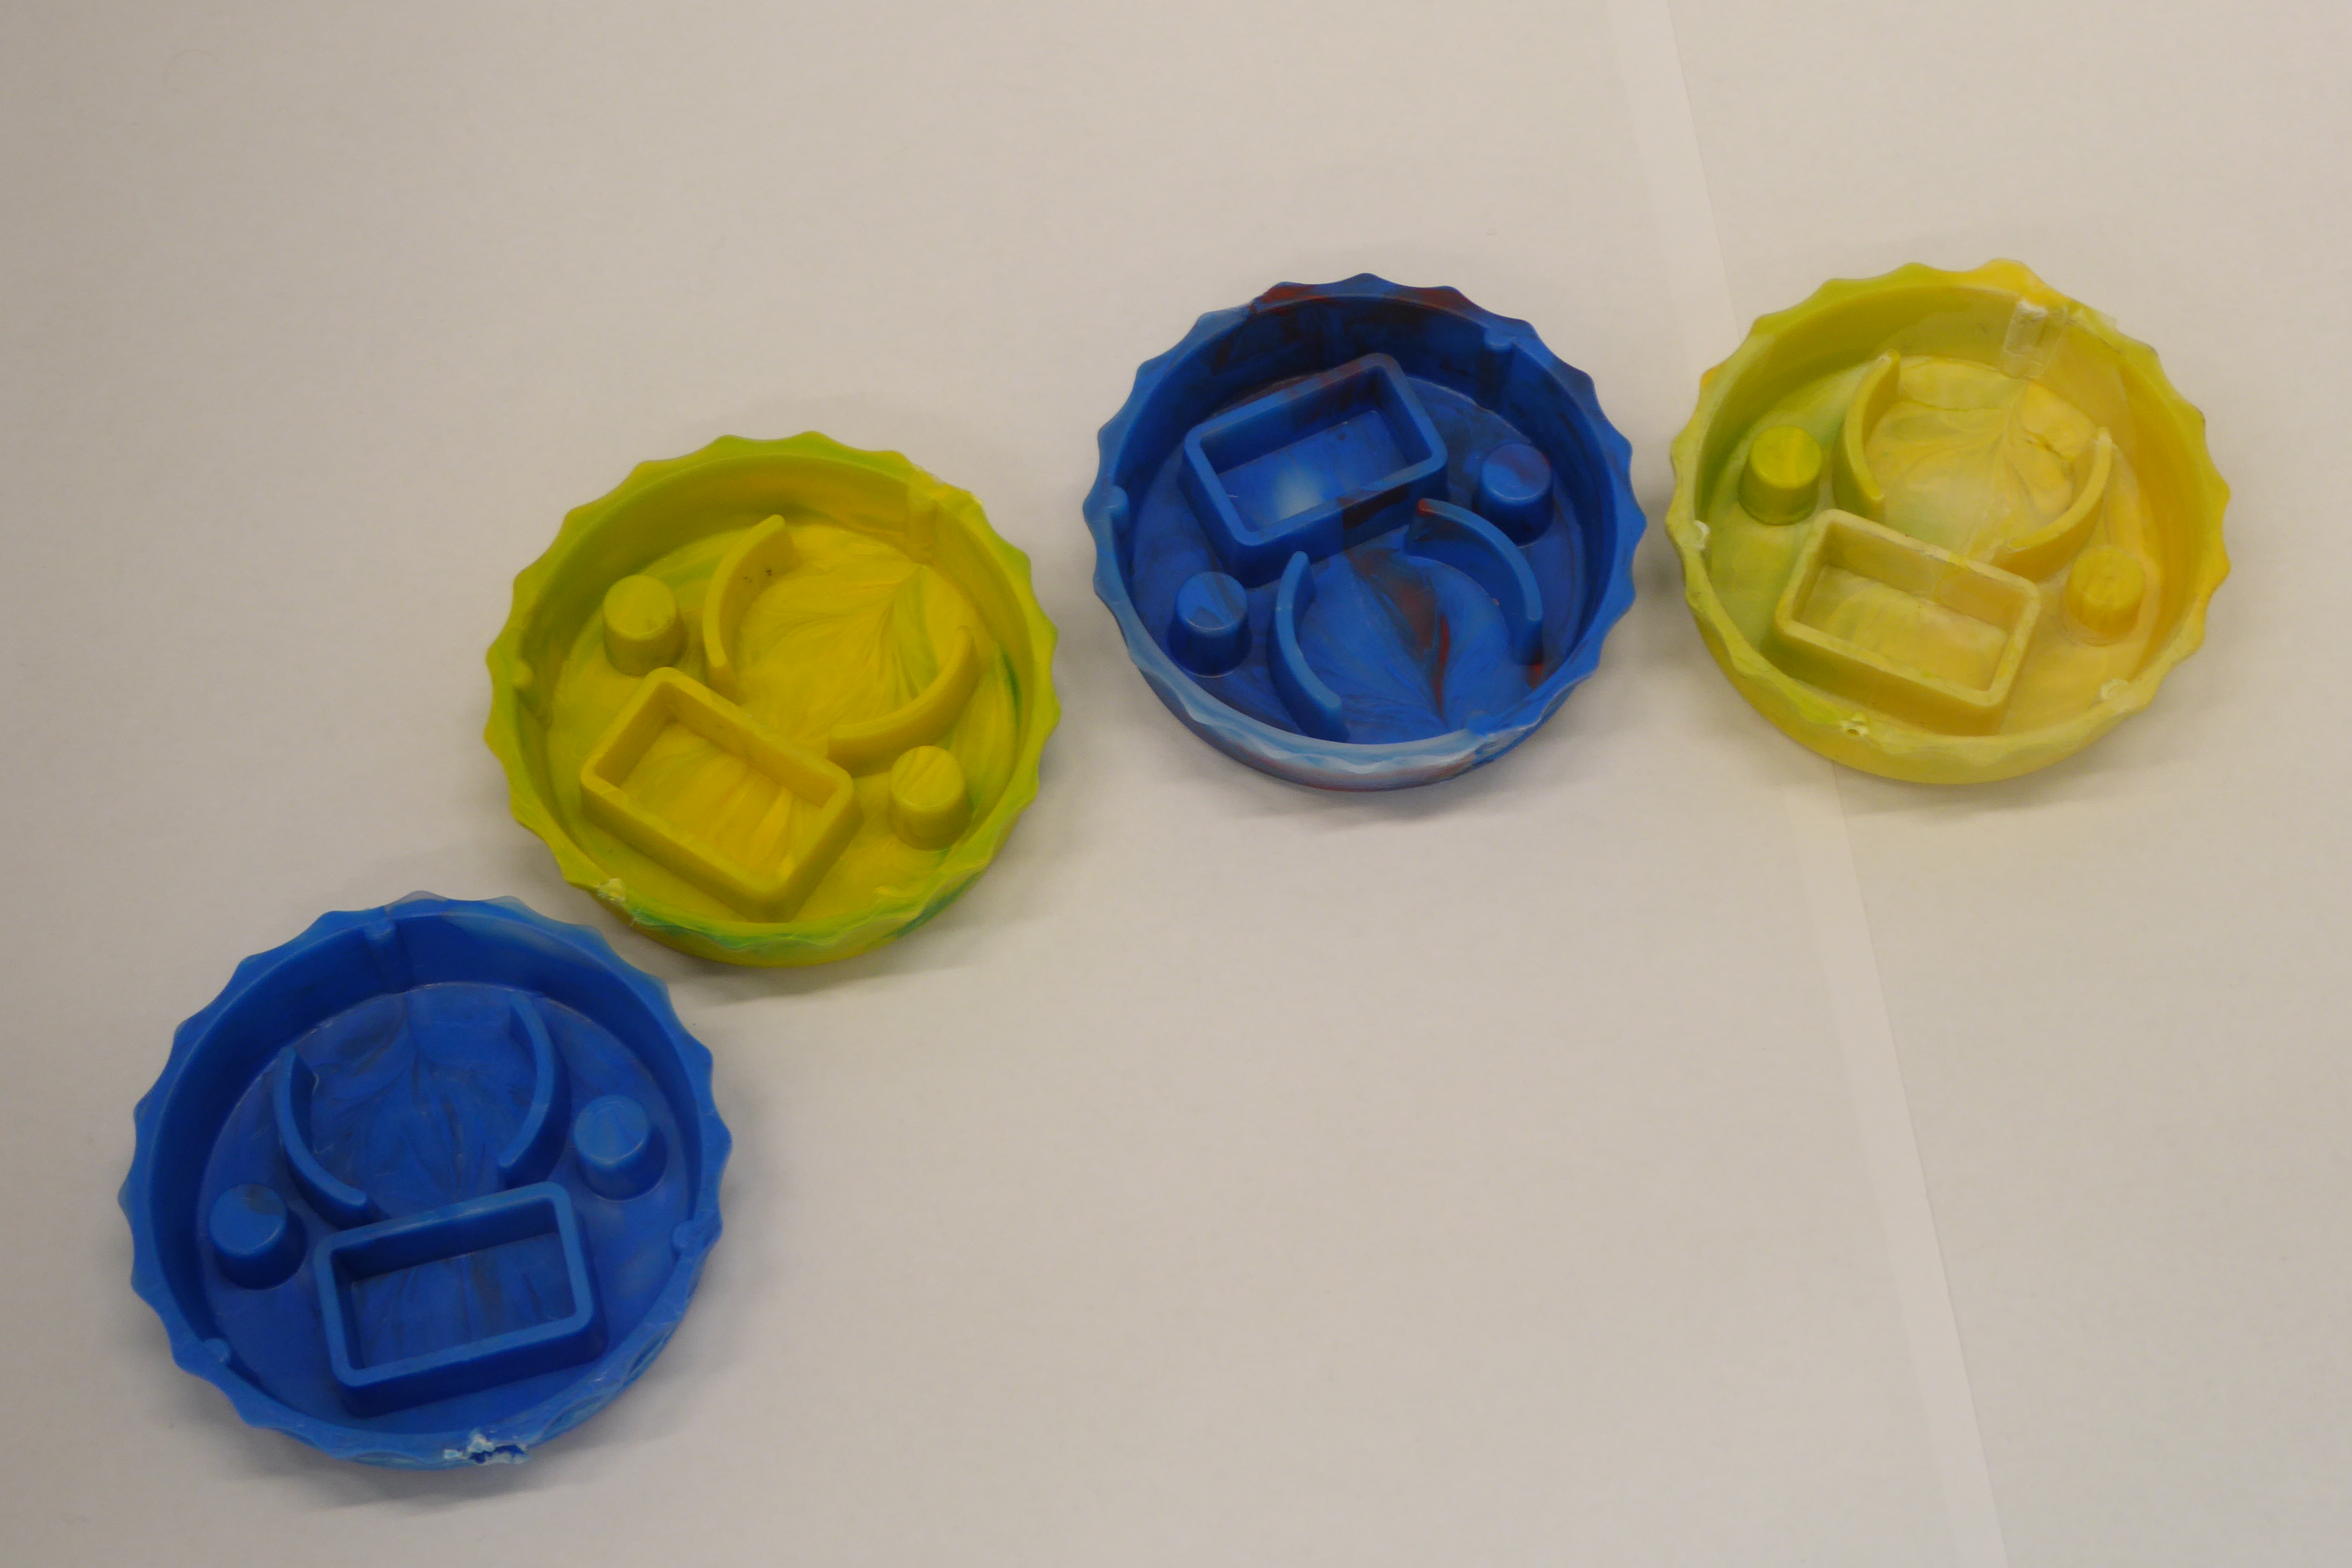
Label: Bottle Opener - Cover